Question:
how to change this two values in visual basi.net. I do not want to use vbscript to do this.
i searched and get this - <URL>
^ Converted code:
'''
''' <summary>
''' Set's a new IP Address and it's Submask of the local machine
''' </summary>
''' <param name="ip_address">The IP Address</param>
''' <param name="subnet_mask">The Submask IP Address</param>
''' <remarks>Requires a reference to the System.Management namespace</remarks>
Public Sub setIP(ByVal ip_address As String, ByVal subnet_mask As String)
Dim objMC As New ManagementClass("Win32_NetworkAdapterConfiguration")
Dim objMOC As ManagementObjectCollection = objMC.GetInstances()
For Each objMO As ManagementObject In objMOC
If CBool(objMO("IPEnabled")) Then
Try
Dim setIP As ManagementBaseObject
Dim newIP As ManagementBaseObject = objMO.GetMethodParameters("EnableStatic")
newIP("IPAddress") = New String() {ip_address}
newIP("SubnetMask") = New String() {subnet_mask}
setIP = objMO.InvokeMethod("EnableStatic", newIP, Nothing)
Catch generatedExceptionName As Exception
Throw
End Try
End If
Next
End Sub
''' <summary>
''' Set's a new Gateway address of the local machine
''' </summary>
''' <param name="gateway">The Gateway IP Address</param>
''' <remarks>Requires a reference to the System.Management namespace</remarks>
Public Sub setGateway(ByVal gateway As String)
Dim objMC As New ManagementClass("Win32_NetworkAdapterConfiguration")
Dim objMOC As ManagementObjectCollection = objMC.GetInstances()
For Each objMO As ManagementObject In objMOC
If CBool(objMO("IPEnabled")) Then
Try
Dim setGateway As ManagementBaseObject
Dim newGateway As ManagementBaseObject = objMO.GetMethodParameters("SetGateways")
newGateway("DefaultIPGateway") = New String() {gateway}
newGateway("GatewayCostMetric") = New Integer() {1}
setGateway = objMO.InvokeMethod("SetGateways", newGateway, Nothing)
Catch generatedExceptionName As Exception
Throw
End Try
End If
Next
End Sub
''' <summary>
''' Set's the DNS Server of the local machine
''' </summary>
''' <param name="NIC">NIC address</param>
''' <param name="DNS">DNS server address</param>
''' <remarks>Requires a reference to the System.Management namespace</remarks>
Public Sub setDNS(ByVal NIC As String, ByVal DNS As String)
Dim objMC As New ManagementClass("Win32_NetworkAdapterConfiguration")
Dim objMOC As ManagementObjectCollection = objMC.GetInstances()
For Each objMO As ManagementObject In objMOC
If CBool(objMO("IPEnabled")) Then
' if you are using the System.Net.NetworkInformation.NetworkInterface you'll need to change this line to if (objMO["Caption"].ToString().Contains(NIC)) and pass in the Description property instead of the name
If objMO("Caption").Equals(NIC) Then
Try
Dim newDNS As ManagementBaseObject = objMO.GetMethodParameters("SetDNSServerSearchOrder")
newDNS("DNSServerSearchOrder") = DNS.Split(","c)
Dim setDNS As ManagementBaseObject = objMO.InvokeMethod("SetDNSServerSearchOrder", newDNS, Nothing)
Catch generatedExceptionName As Exception
Throw
End Try
End If
End If
Next
End Sub
''' <summary>
''' Set's WINS of the local machine
''' </summary>
''' <param name="NIC">NIC Address</param>
''' <param name="priWINS">Primary WINS server address</param>
''' <param name="secWINS">Secondary WINS server address</param>
''' <remarks>Requires a reference to the System.Management namespace</remarks>
Public Sub setWINS(ByVal NIC As String, ByVal priWINS As String, ByVal secWINS As String)
Dim objMC As New ManagementClass("Win32_NetworkAdapterConfiguration")
Dim objMOC As ManagementObjectCollection = objMC.GetInstances()
For Each objMO As ManagementObject In objMOC
If CBool(objMO("IPEnabled")) Then
If objMO("Caption").Equals(NIC) Then
Try
Dim setWINS As ManagementBaseObject
Dim wins As ManagementBaseObject = objMO.GetMethodParameters("SetWINSServer")
wins.SetPropertyValue("WINSPrimaryServer", priWINS)
wins.SetPropertyValue("WINSSecondaryServer", secWINS)
setWINS = objMO.InvokeMethod("SetWINSServer", wins, Nothing)
Catch generatedExceptionName As Exception
Throw
End Try
End If
End If
Next
End Sub
'''
but gives error in ManagementClass() and other items. I imported System.Management. But vb shows error that it is not found.
This is code i converted to print nic available in a pc. Is it correct? :
'''
For Each nic As NetworkInterface In NetworkInterface.GetAllNetworkInterfaces()
If nic.OperationalStatus = OperationalStatus.Up Then
Debug.Print(nic.GetPhysicalAddress().ToString())
Exit For
End If
Next
'''
but was is nic name to supply? or a example demo to use it?
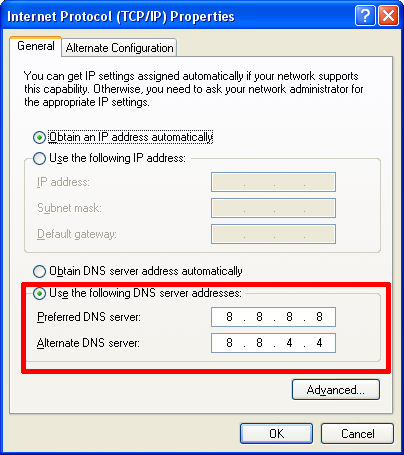
Answer: You've already found <URL>.
The only remaining issue, then, is how you know which NIC name to supply, since the linked code accepts a 'string' parameter specifying the NIC.
Unfortunately, that's not a question to which we (or anyone) can give you an exact answer. The issue is that a single computer can have multiple NICs installed, and each of them can have different DNS settings. That's why the function requires the parameter so that you can choose which one to configure.
The simple, straightforward approach is to enumerate all of the installed NICs, then
- -
Observe that the linked code uses the 'Caption' property of the 'Win32_NetworkAdapterConfiguration' class as the "name" of the NIC. This is probably the same name that you should display to the user, along with any of the other property values that you think might contain useful information to help them in making a decision.
<URL>, considering that the user does not care and most likely does not know the answer. Good UI design keeps stuff like this to a bare minimum. But here, you really do not have much choice. Rationalize the choice with the logic that if a user has more than one NIC installed on her computer, she is probably an advanced user who will know how to answer your question.
Modifying the code to enumerate all of the installed NICs is relatively straightforward. Starting from <URL>:
'''
foreach (var managementObject in networkConfigs.Cast<ManagementObject>().Where(objMO => (bool)objMO["IPEnabled"] && objMO["Caption"].Equals(nic)))
'''
we just need to remove the equality test applied to the 'Caption' property:
'''
foreach (var managementObject in networkConfigs.Cast<ManagementObject>().Where(objMO => (bool)objMO["IPEnabled"]))
'''